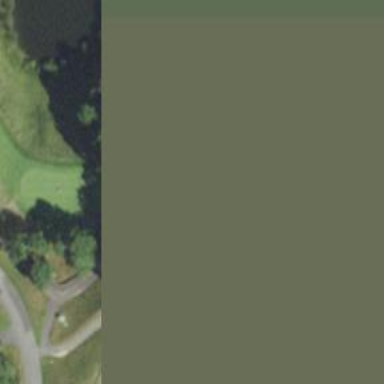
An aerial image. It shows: Path for golf carts.